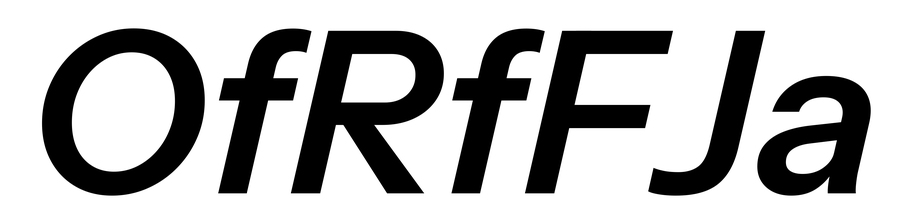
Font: InstrumentSans-Italic_SemiBold_Italic